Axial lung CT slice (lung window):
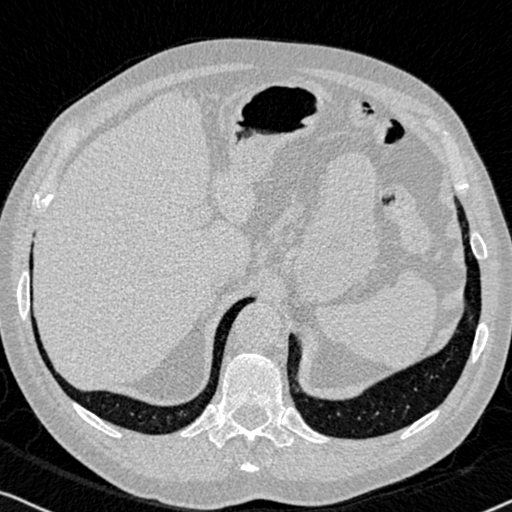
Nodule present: no